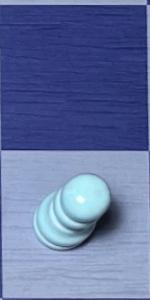
Label: Pawn_White